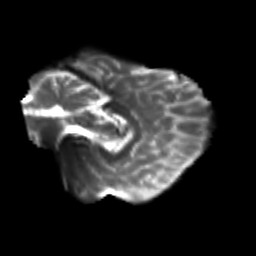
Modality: T2w
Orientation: sagittal
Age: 29
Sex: male
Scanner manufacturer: siemens
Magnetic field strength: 3 T
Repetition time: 3.5 s
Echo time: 0.104 s